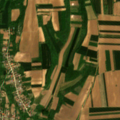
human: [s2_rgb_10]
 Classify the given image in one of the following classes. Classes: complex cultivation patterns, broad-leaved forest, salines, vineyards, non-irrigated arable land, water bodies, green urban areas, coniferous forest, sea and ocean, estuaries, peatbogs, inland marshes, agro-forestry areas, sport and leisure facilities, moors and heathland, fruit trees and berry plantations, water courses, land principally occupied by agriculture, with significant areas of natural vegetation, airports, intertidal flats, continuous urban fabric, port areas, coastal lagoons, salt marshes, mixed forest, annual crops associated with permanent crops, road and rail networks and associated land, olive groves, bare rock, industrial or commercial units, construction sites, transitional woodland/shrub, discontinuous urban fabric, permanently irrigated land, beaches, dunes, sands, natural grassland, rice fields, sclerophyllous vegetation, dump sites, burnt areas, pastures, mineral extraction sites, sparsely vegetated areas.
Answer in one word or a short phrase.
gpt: discontinuous urban fabric, non-irrigated arable land, land principally occupied by agriculture, with significant areas of natural vegetation